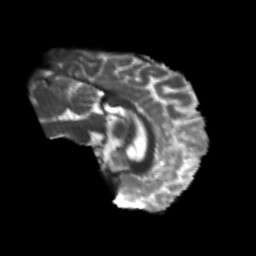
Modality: T2w
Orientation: sagittal
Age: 23
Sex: male
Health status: healthy
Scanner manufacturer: philips
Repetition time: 7.39 s
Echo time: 0.08599 s